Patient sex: M
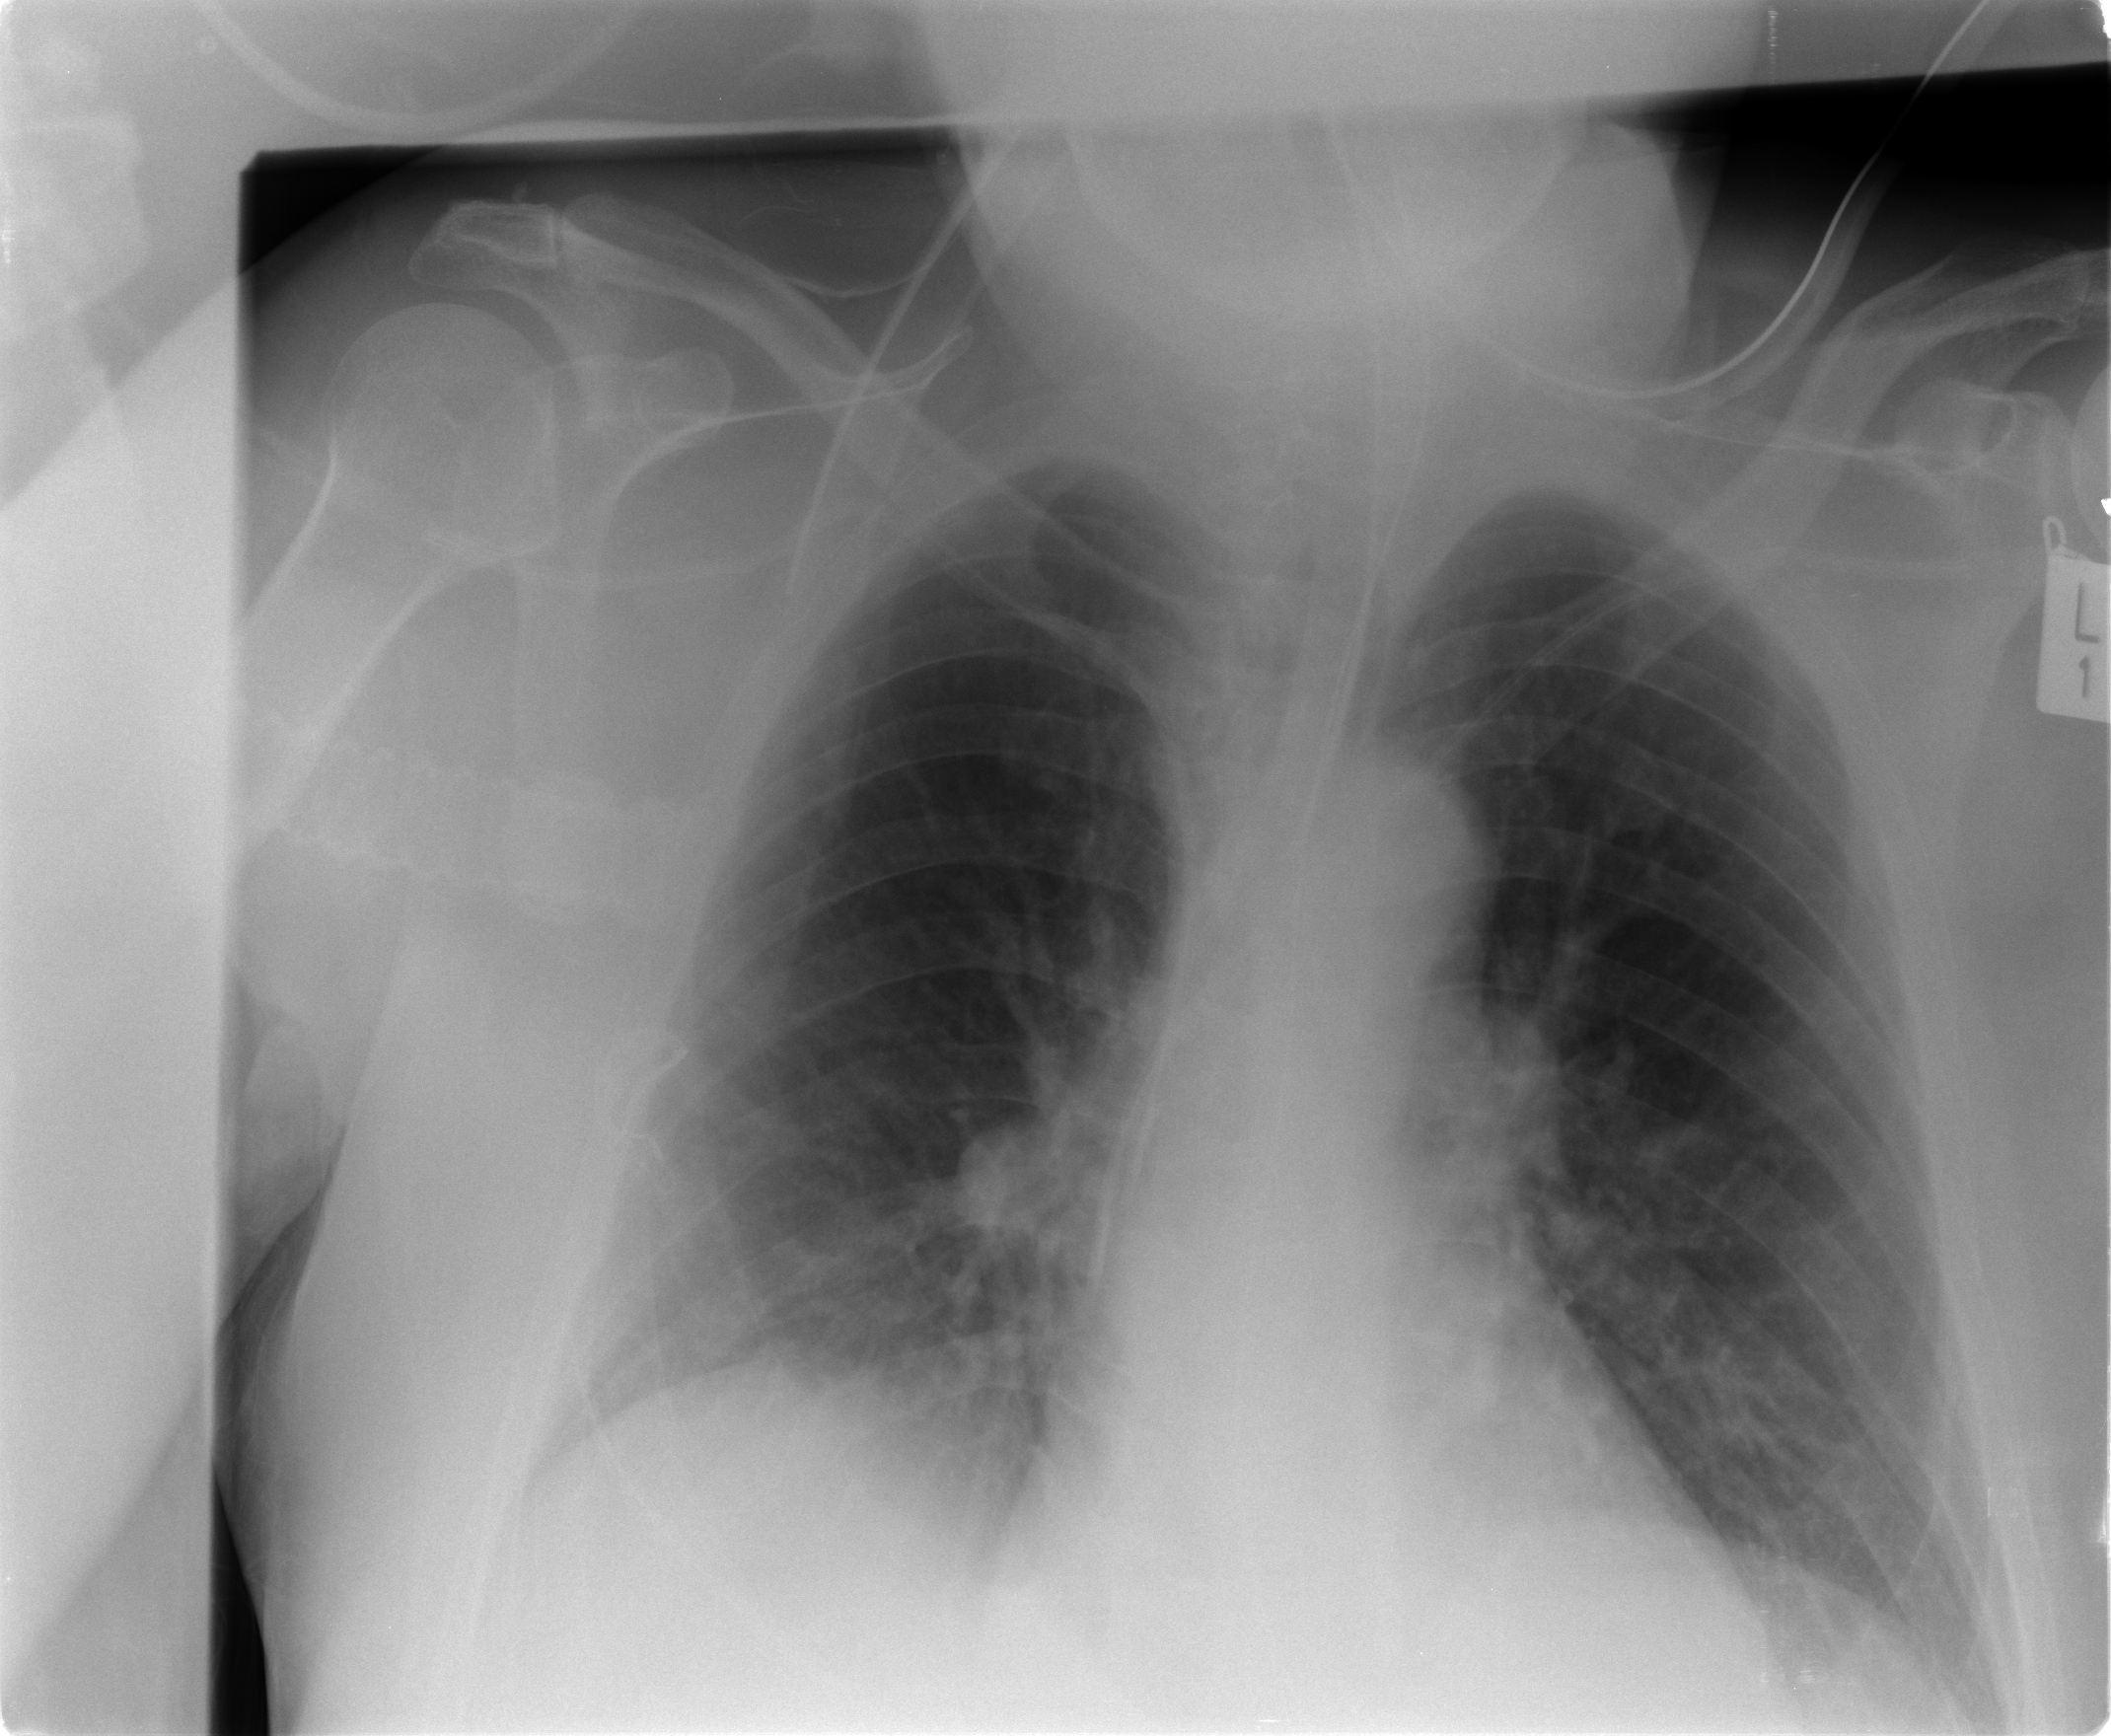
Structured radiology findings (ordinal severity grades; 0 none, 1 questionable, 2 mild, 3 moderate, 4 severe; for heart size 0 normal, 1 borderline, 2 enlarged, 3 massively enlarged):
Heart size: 0
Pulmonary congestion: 0
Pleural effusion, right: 2
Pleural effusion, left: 2
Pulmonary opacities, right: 0
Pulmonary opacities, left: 0
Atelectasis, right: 2
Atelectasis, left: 2